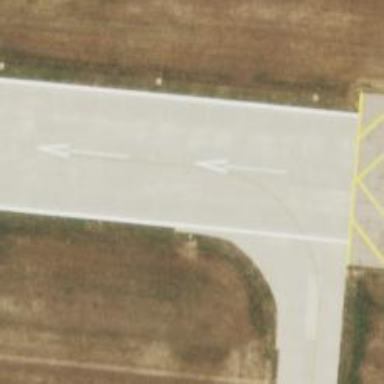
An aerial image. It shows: Displaced threshold runway at the airport.